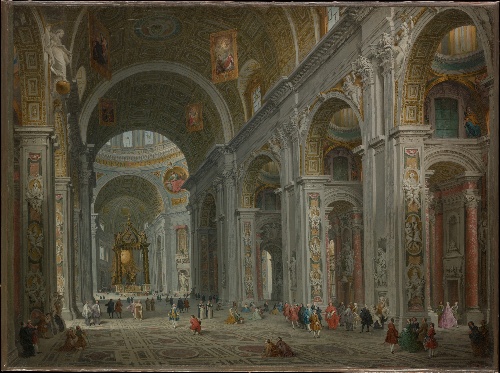
Title: Interior of Saint Peter's, Rome
Artist: Giovanni Paolo Panini
Artist bio: Italian, Piacenza 1691–1765 Rome
Date: after 1754
Object type: Painting
Classification: Paintings
Medium: Oil on canvas
Dimensions: 29 1/8 x 39 1/4 in. (74 x 99.7 cm)
Department: European Paintings
Credit line: Purchase, 1871
Accession year: 1871
Repository: Metropolitan Museum of Art, New York, NY
Tags: Interiors|Churches|Crowd|Rome